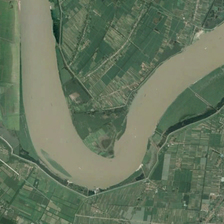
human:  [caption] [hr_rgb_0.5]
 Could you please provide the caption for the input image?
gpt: many pieces of green farmlands are in two sides of a curved khaki river .

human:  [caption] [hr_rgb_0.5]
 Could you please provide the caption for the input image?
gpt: many pieces of green farmlands are in two sides of a curved khaki river .

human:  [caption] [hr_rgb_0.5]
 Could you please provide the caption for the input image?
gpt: many pieces of green farmlands are in two sides of a curved khaki river .

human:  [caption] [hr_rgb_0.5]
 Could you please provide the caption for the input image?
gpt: many pieces of green farmlands are in two sides of a curved khaki river .

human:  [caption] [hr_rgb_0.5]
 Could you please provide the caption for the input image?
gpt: many pieces of green farmlands are in two sides of a curved khaki river .